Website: apple
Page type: order-returns
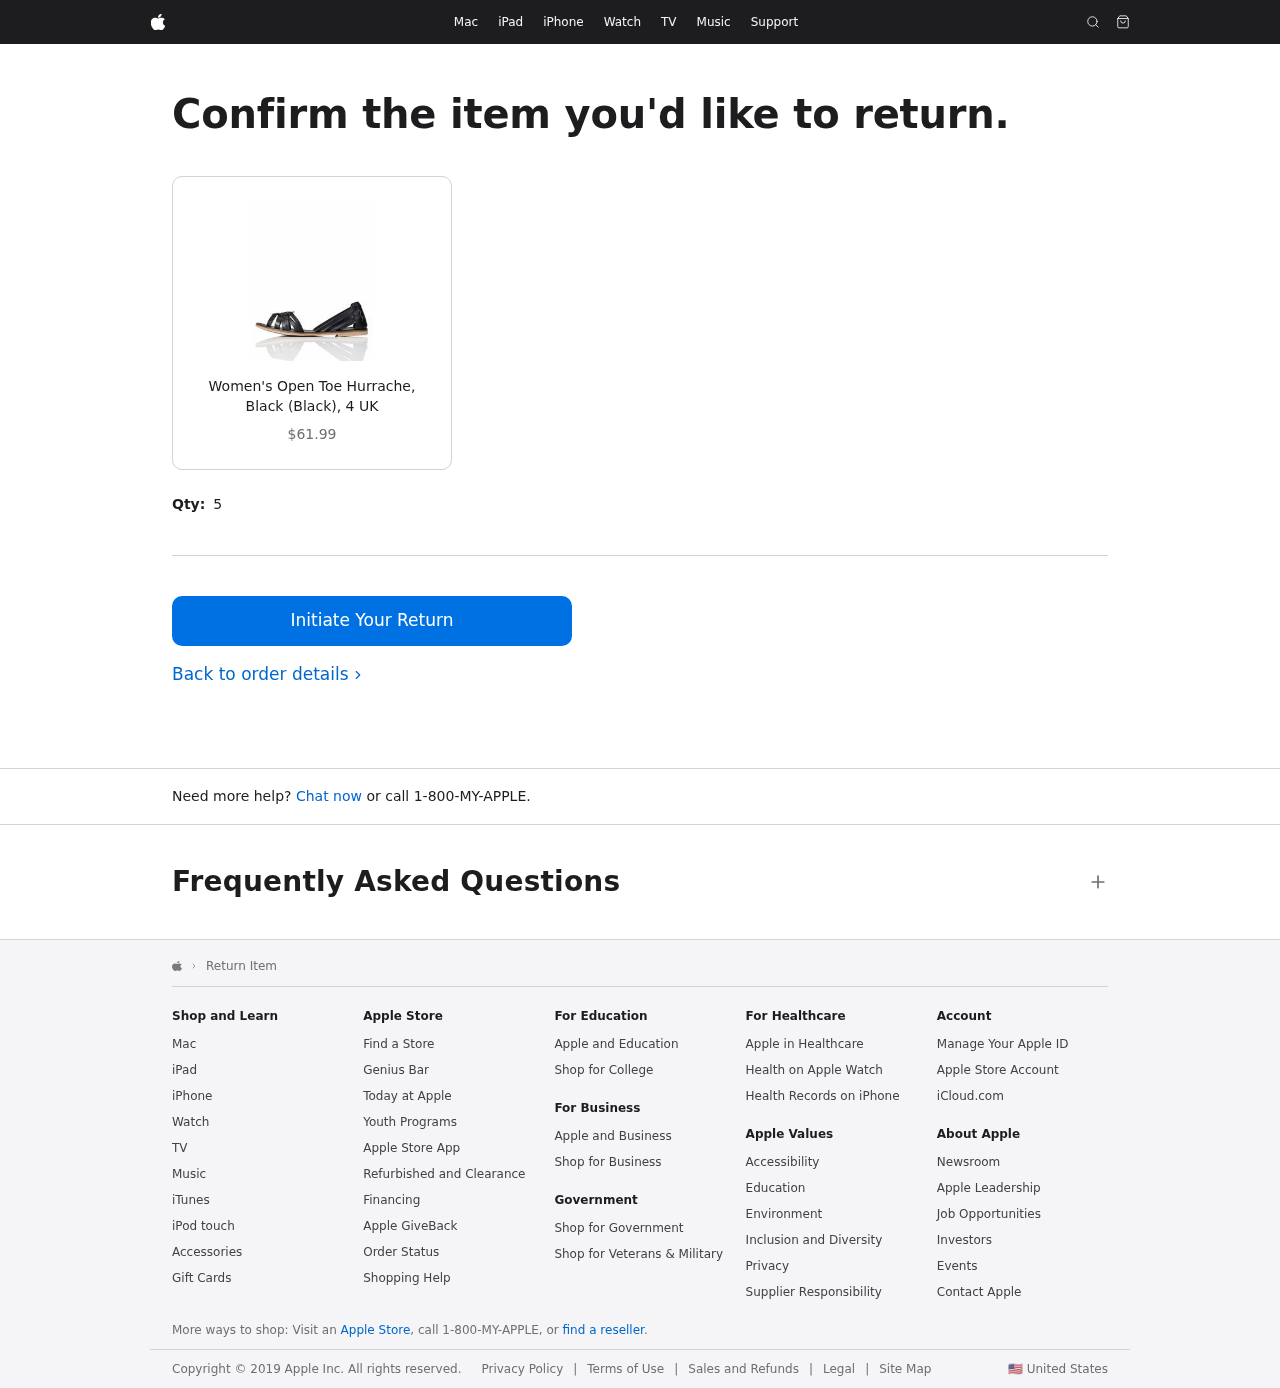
Product elements: key: PRODUCT1_NAME
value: Women's Open Toe Hurrache, Black (Black), 4 UK
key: PRODUCT1_PRICE
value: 61.99
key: PRODUCT1_QUANTITY
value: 5